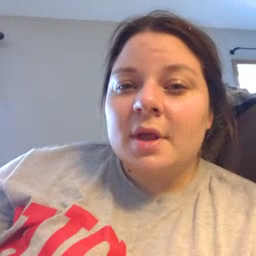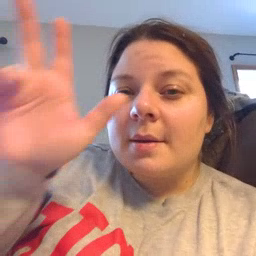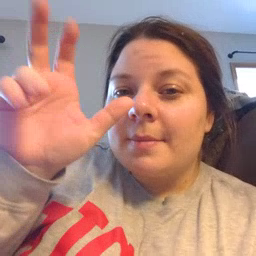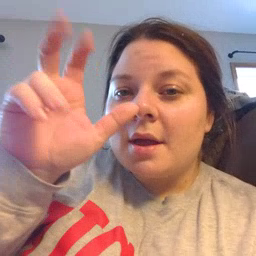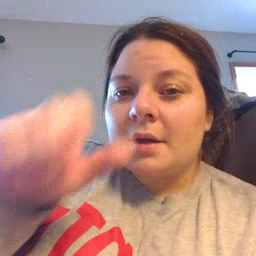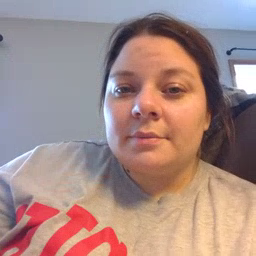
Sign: bug